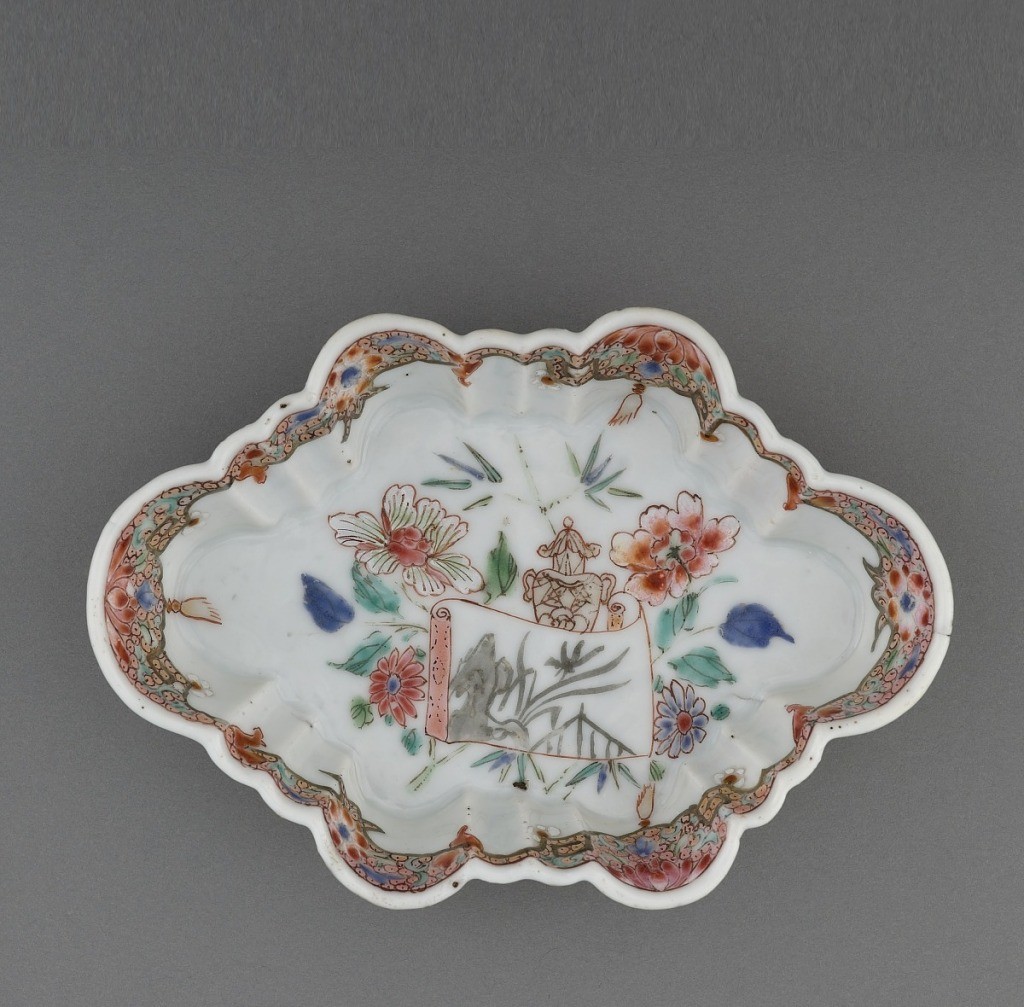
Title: Spoon Tray
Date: mid–late 18th century
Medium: porcelain
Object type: dish
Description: Scalloped plate, bordered with floral pattern along with tassels. In well, plate decorated with an opened scroll before and urn and flowers.